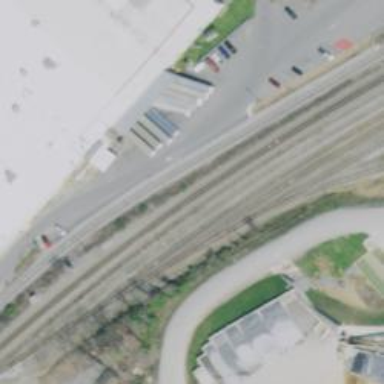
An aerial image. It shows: Railway siding for service.